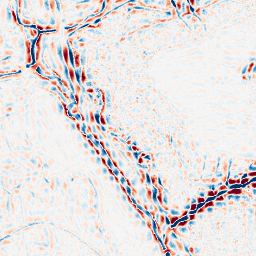
Category: wavelet
Decomposition family: wavelet_biorthogonal
Decomposition parameters: wavelet: bior5.5
level: 3
Upsampling method: sinc_blackman
Upsampling parameters: scale: 4
kernel_size: 16
Upsampling scale: 4